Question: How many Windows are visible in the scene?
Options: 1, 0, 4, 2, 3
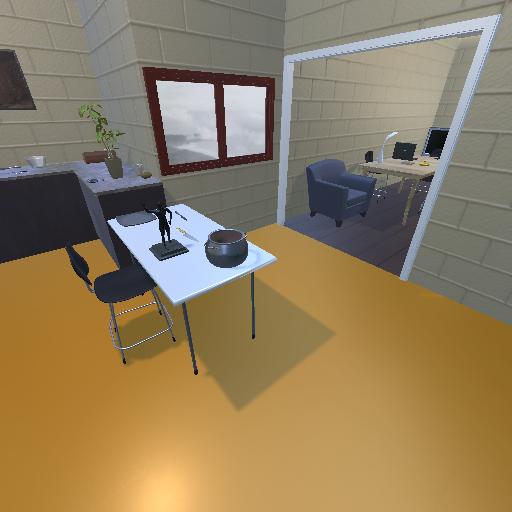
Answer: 1